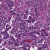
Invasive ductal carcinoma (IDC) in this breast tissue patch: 1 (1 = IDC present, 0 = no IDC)